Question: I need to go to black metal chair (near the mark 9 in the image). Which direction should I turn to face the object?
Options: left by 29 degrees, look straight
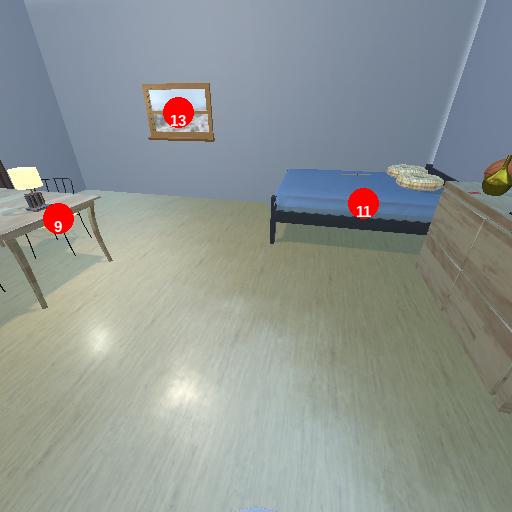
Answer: left by 29 degrees